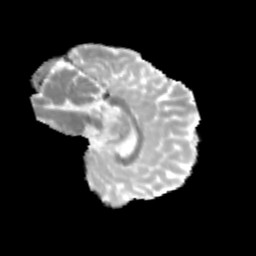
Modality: MD
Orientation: sagittal
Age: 13
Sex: female
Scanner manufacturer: siemens
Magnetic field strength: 3 T
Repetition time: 3.8 s
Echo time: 0.07 s